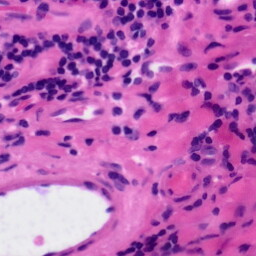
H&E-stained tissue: Tonsil